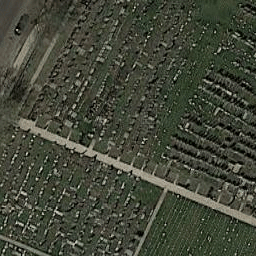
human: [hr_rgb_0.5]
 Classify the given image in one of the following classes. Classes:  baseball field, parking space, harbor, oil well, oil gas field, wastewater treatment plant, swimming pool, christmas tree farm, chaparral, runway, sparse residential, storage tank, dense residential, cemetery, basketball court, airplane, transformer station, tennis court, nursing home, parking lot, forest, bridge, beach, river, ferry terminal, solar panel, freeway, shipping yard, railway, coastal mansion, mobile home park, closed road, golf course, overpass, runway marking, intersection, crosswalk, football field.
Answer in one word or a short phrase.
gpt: cemetery